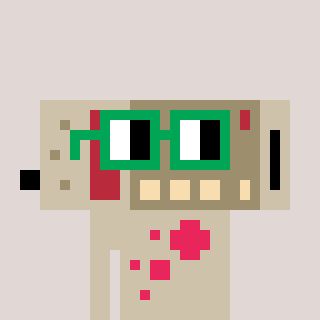
a pixel art character with square green glasses, a cordless phone-shaped head and a bege-colored body on a warm background